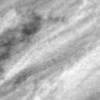
Label: change